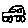
Label: car